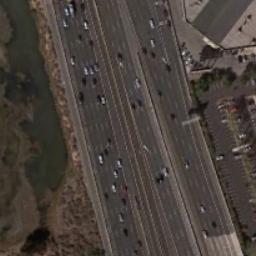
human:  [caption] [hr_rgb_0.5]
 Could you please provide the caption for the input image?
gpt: A straight freeway is a lawn on one side and on the other side are a building and a parking lot .

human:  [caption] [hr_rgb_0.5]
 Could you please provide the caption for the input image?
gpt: There was only one black car on the highway .

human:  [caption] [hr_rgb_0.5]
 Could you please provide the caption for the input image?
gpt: There is a building next to the freeway, There are many cars on the freeway, One of the freeways has a lake .

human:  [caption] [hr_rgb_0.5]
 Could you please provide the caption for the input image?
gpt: The freeway is between the bare land and some houses .

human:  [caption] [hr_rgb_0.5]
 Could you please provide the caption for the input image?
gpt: The freeway with many cars beside a parking lot .